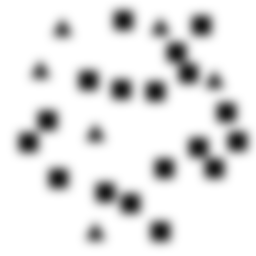
Squares: 18
Triangles: 6
Stars: 0
Total shapes: 24